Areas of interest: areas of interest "Used Car Trading"
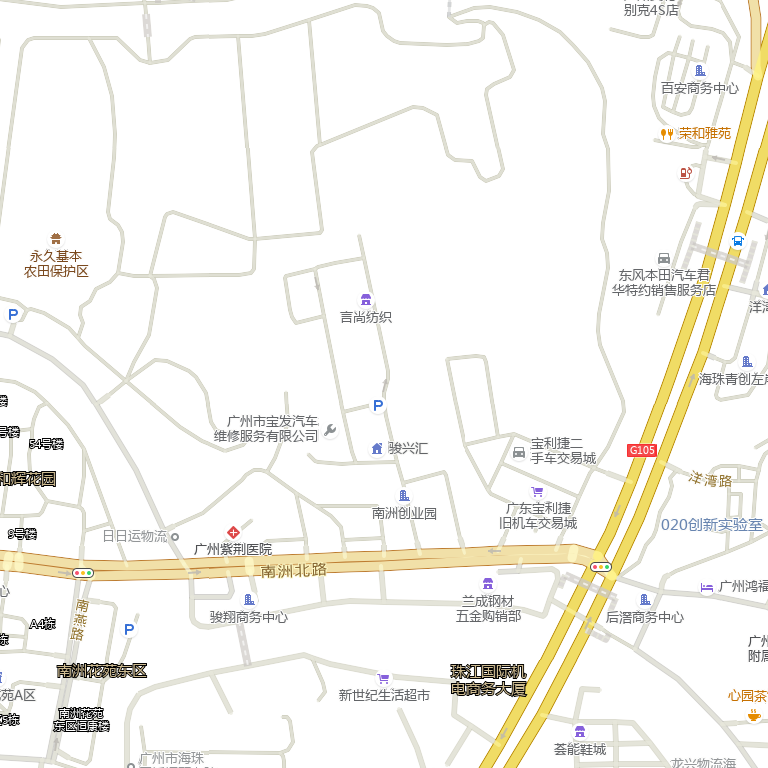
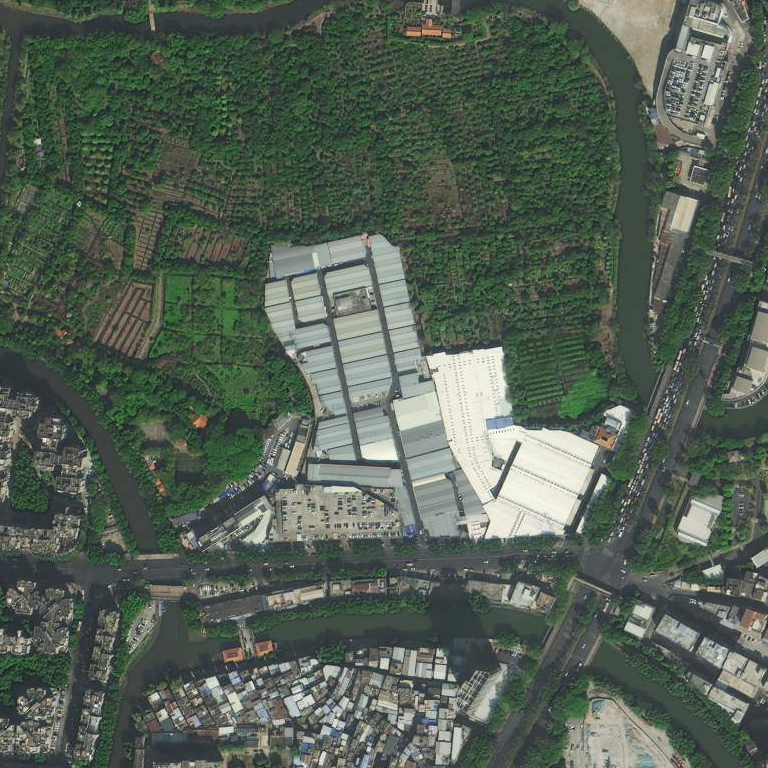